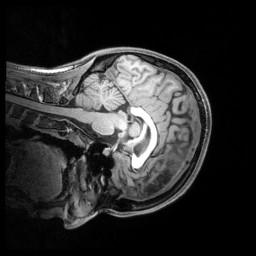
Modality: T1w
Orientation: sagittal
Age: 24
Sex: female
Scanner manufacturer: siemens
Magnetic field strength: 3 T
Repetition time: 2.4 s
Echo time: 0.00219 s